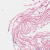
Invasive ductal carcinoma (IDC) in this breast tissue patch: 0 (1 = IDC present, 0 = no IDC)